Field crop: maize
Growth stage: 2
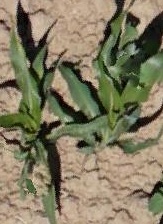
Species: maize